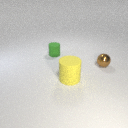
small green rubber cylinder to the left of large yellow rubber cylinder